Chest X-ray. View position: PA
Patient age: 65
Patient sex: F
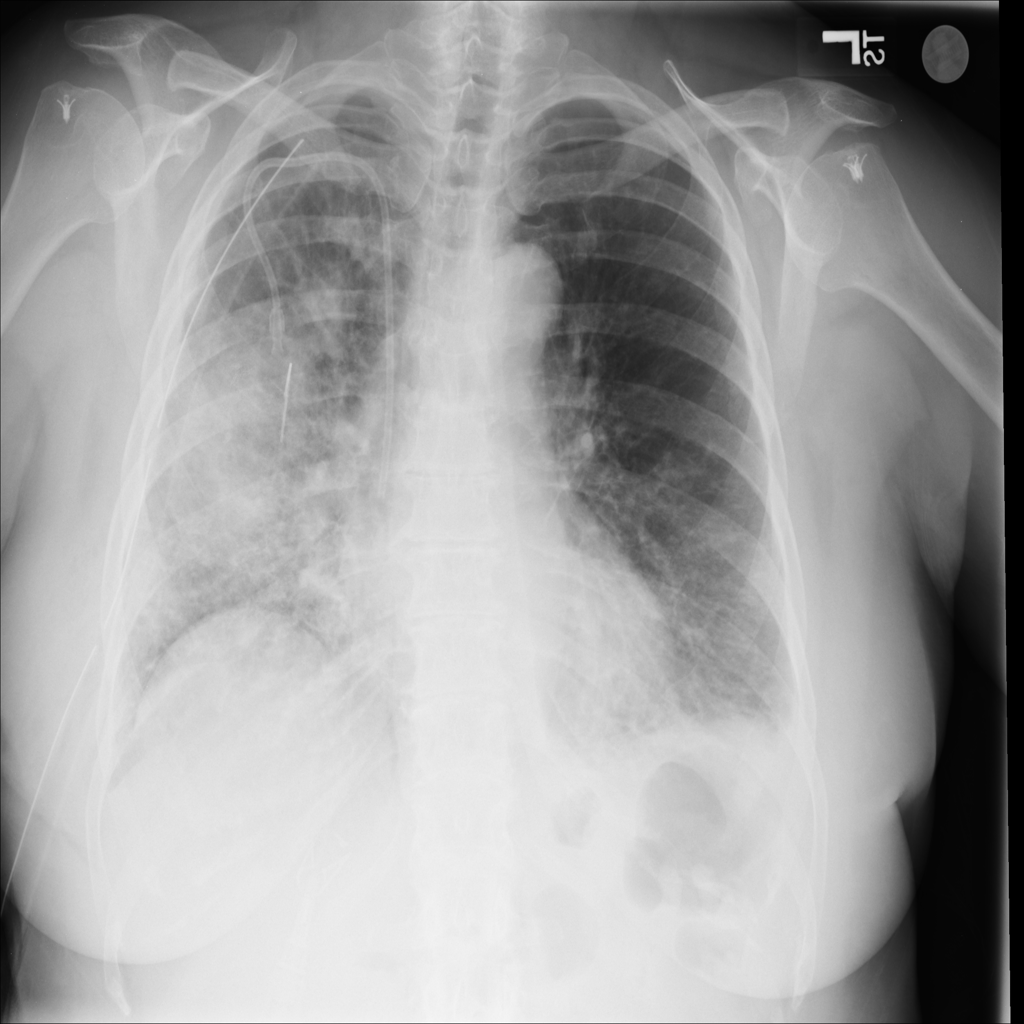
Finding: Pneumothorax